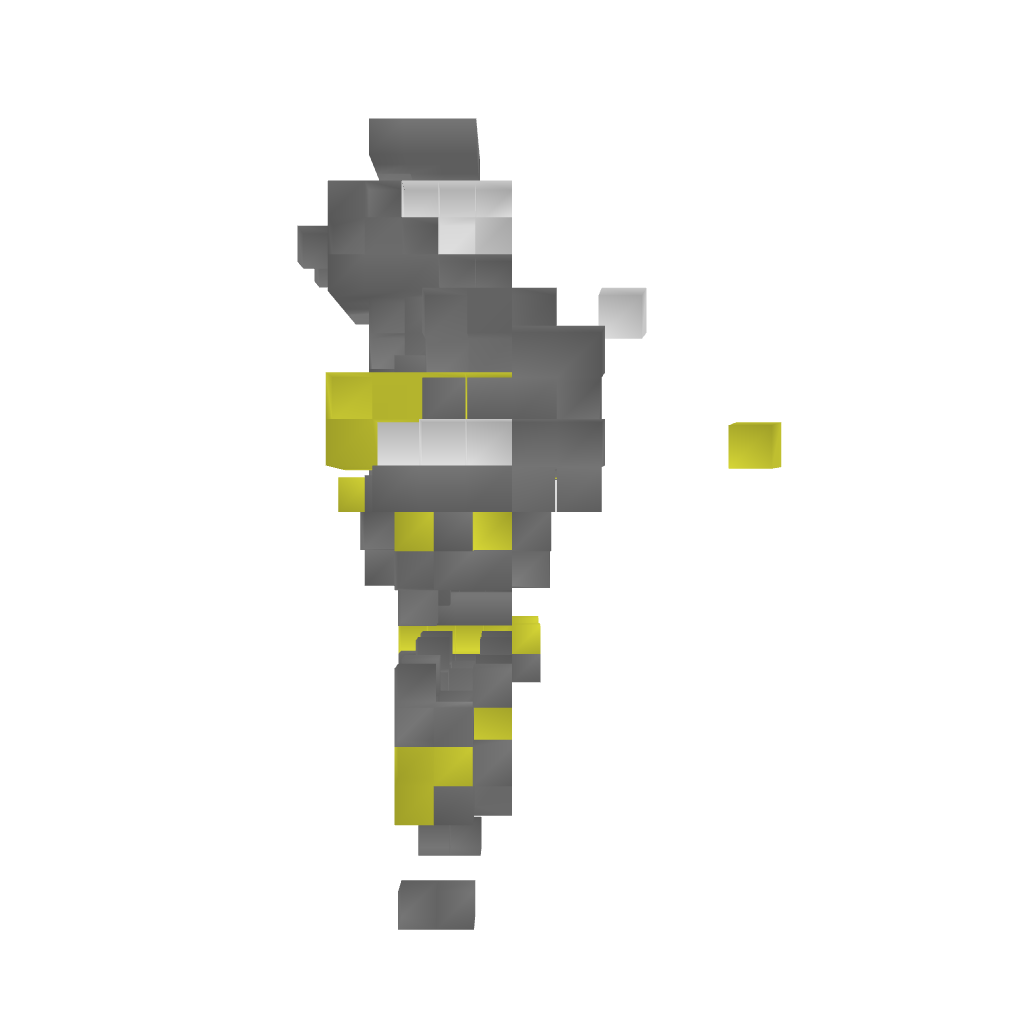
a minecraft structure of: Series A Mech 2 bad low quality